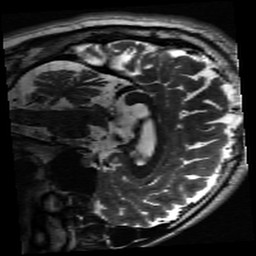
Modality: inplaneT2
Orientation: sagittal